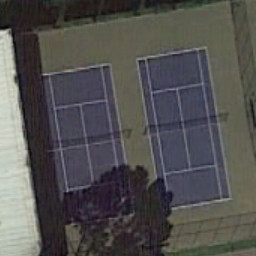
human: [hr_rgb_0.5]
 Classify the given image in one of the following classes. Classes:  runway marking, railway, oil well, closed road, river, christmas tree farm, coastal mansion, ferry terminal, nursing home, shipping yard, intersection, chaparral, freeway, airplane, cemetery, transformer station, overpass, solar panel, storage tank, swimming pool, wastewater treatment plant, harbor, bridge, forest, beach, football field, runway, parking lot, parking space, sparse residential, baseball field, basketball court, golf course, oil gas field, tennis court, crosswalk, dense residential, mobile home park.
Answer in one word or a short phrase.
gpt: tennis court